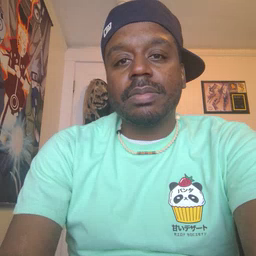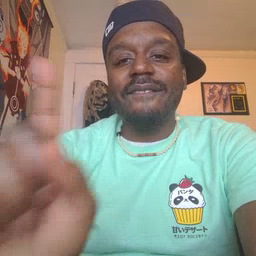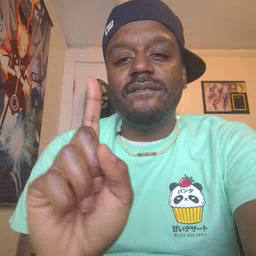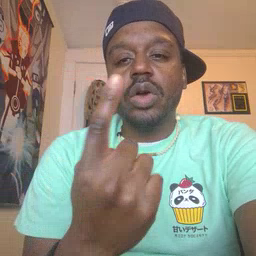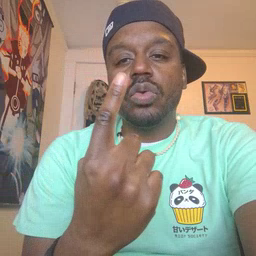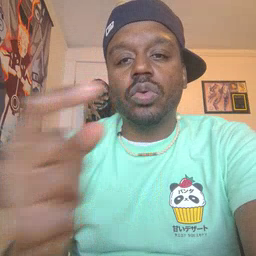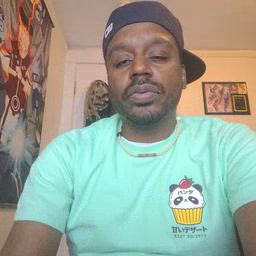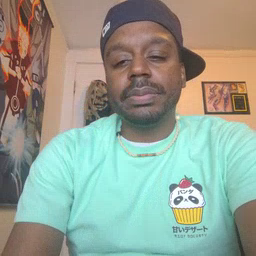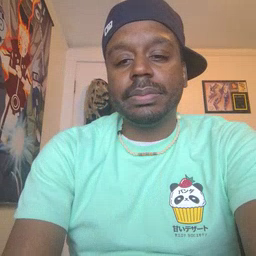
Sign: first